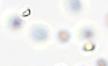
Label: Phaeocystis